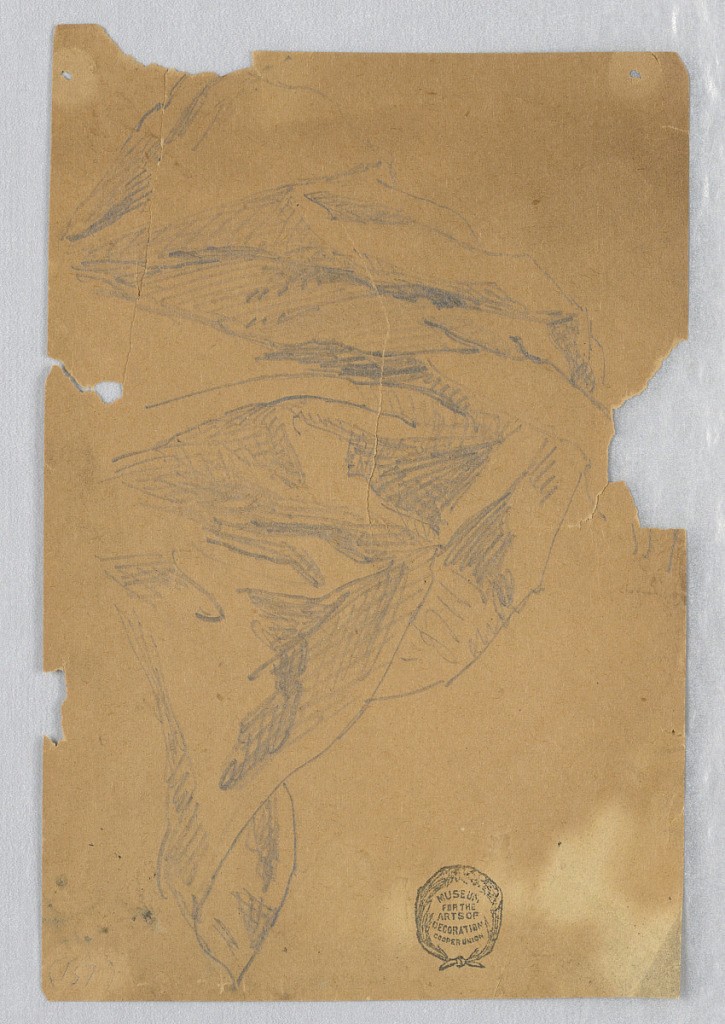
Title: Drapery Study
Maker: Francis Augustus Lathrop, American, 1849–1909
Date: ca. 1895
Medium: Graphite on brown paper
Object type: Drawing
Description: Drapery extending over upper left arm of figure, facing frontally.